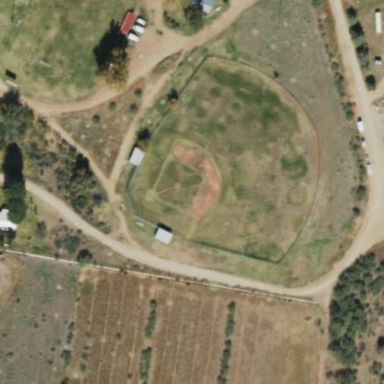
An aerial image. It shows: Baseball pitch for leisure and sports activities.